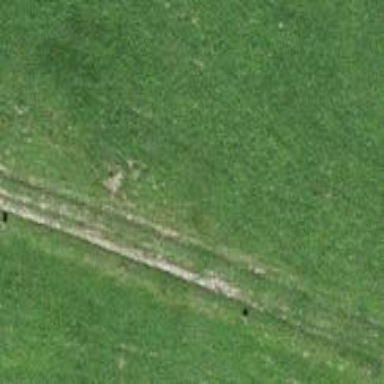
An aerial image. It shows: Grass track.